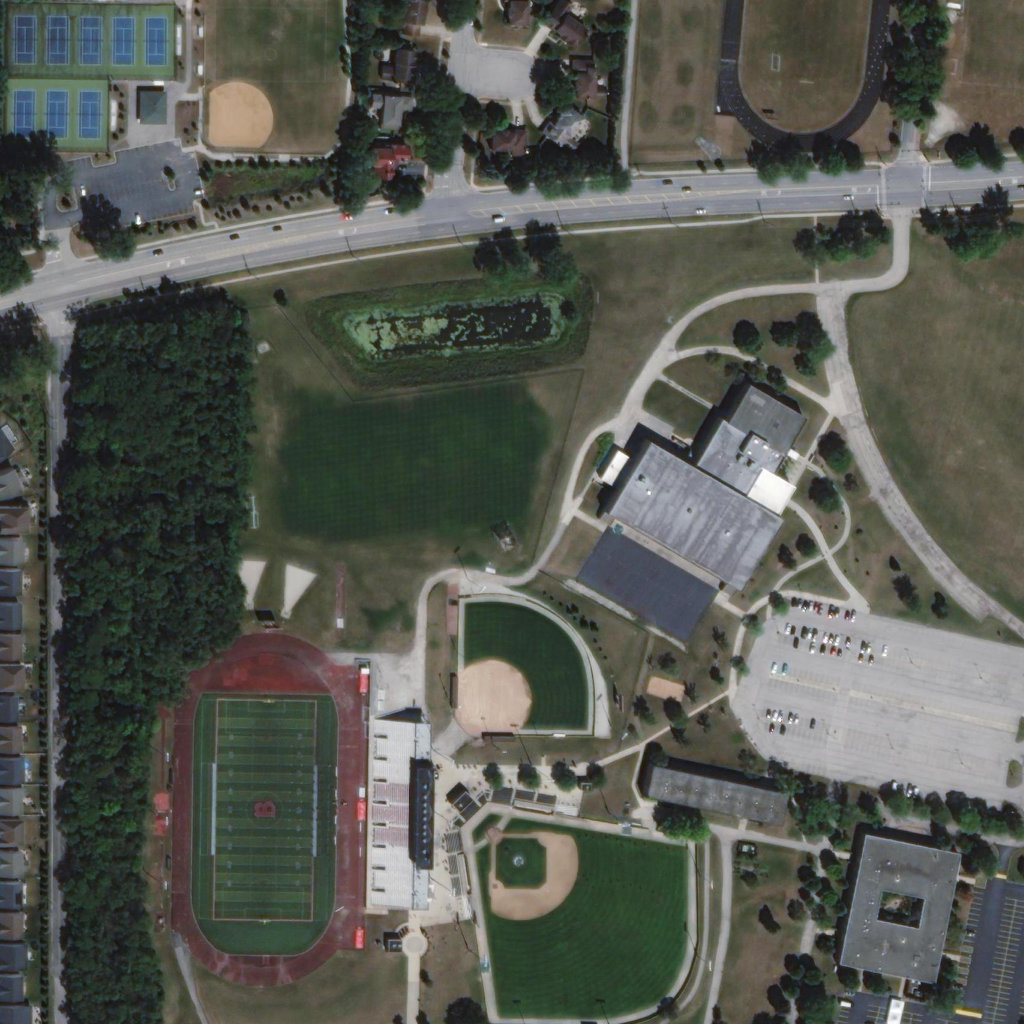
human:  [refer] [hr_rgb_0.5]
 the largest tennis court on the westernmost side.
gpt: <box>[[0, 0, 16, 14, 0]]</box>

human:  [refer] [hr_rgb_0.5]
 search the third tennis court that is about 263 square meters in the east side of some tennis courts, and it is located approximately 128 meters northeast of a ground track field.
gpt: <box>[[59, 53, 63, 58, 0]]</box>